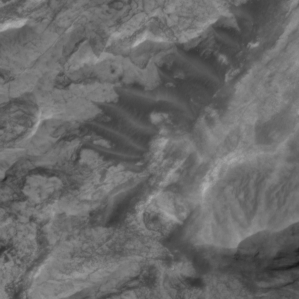
Label: non_frost